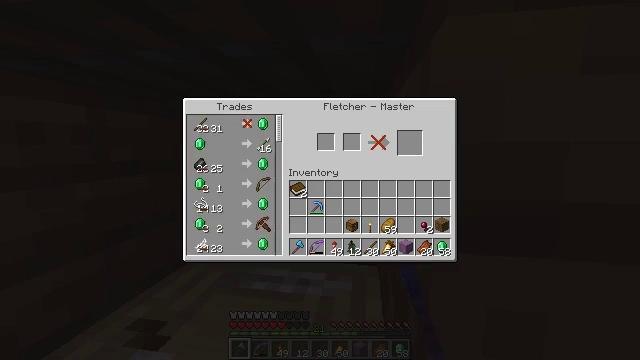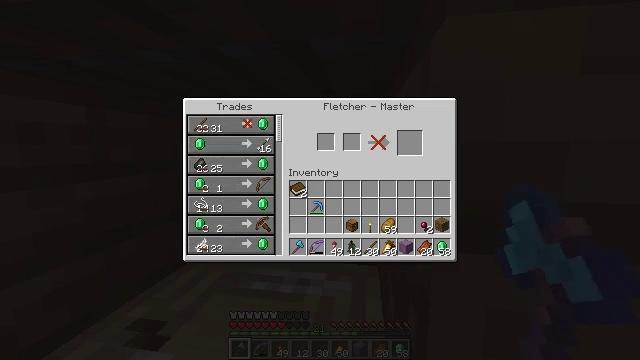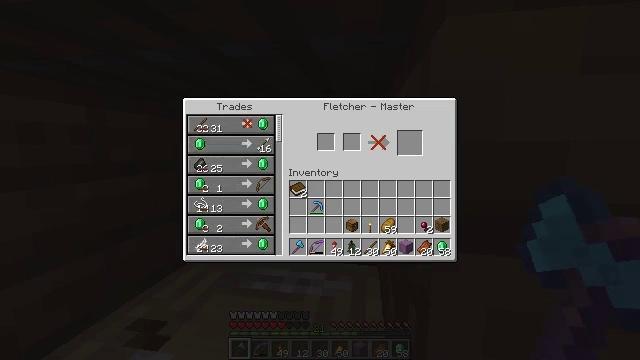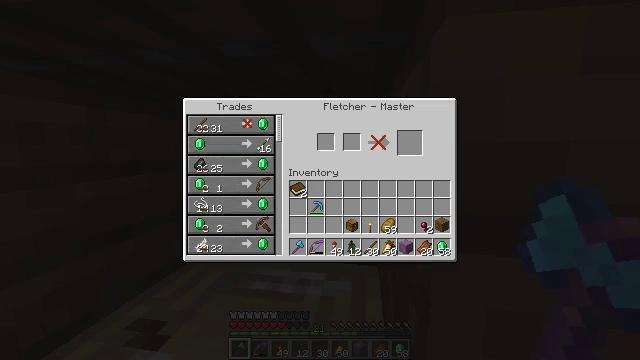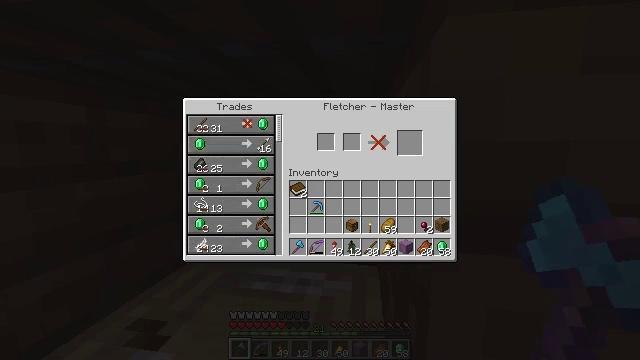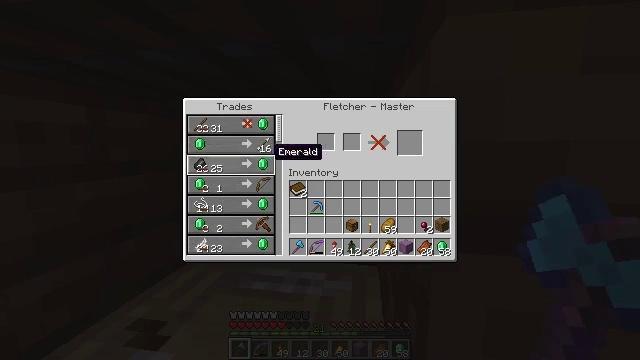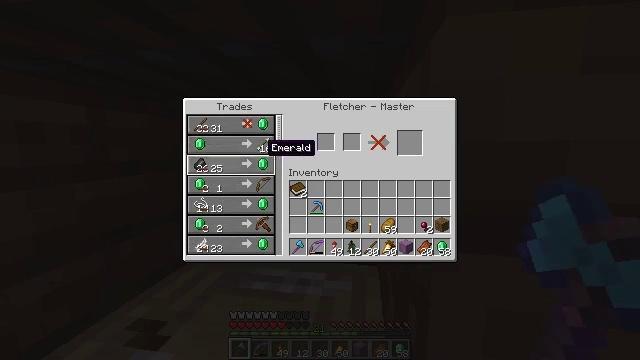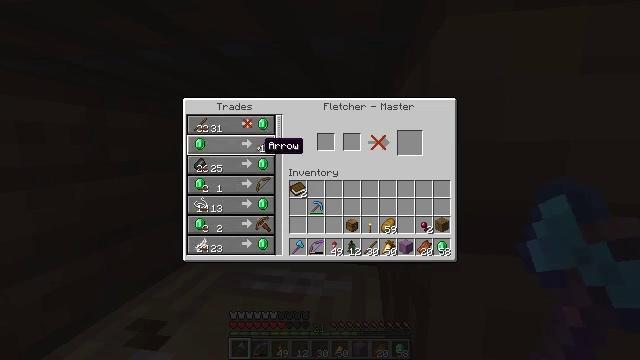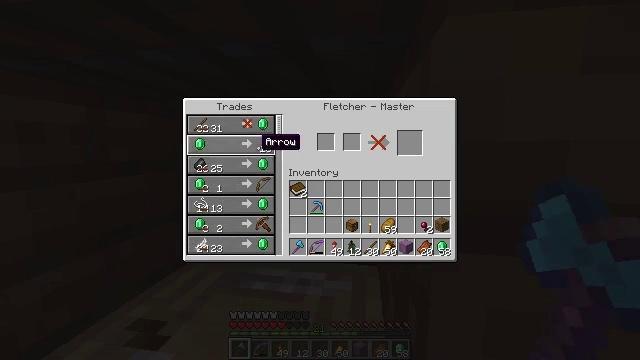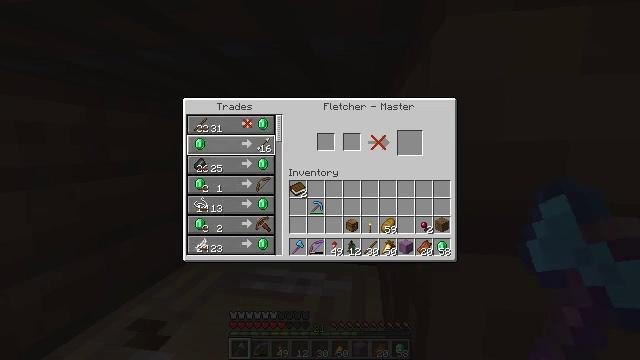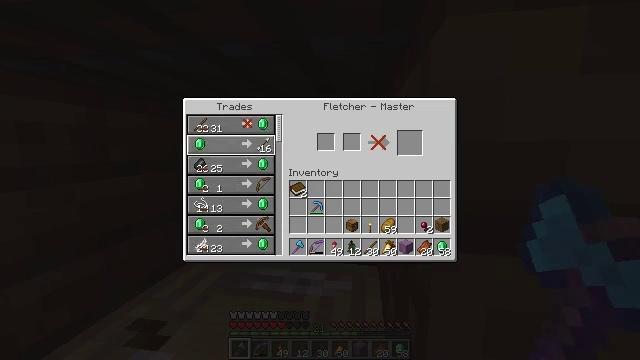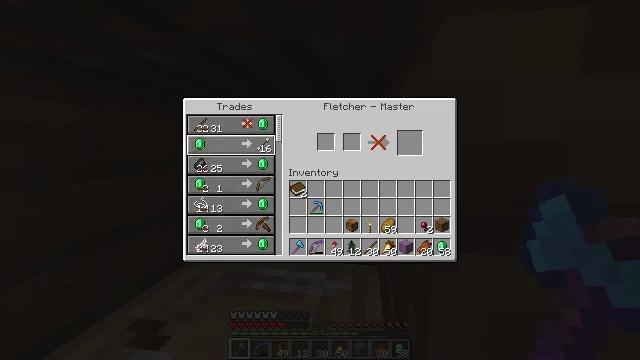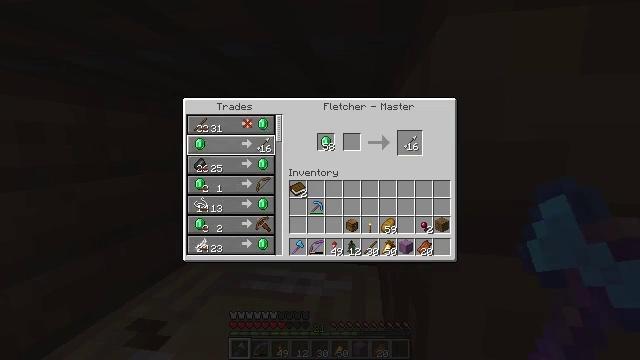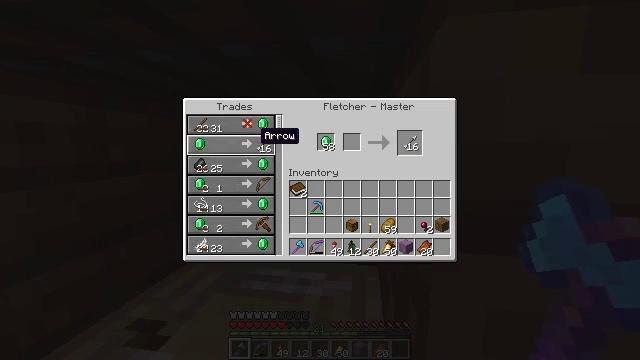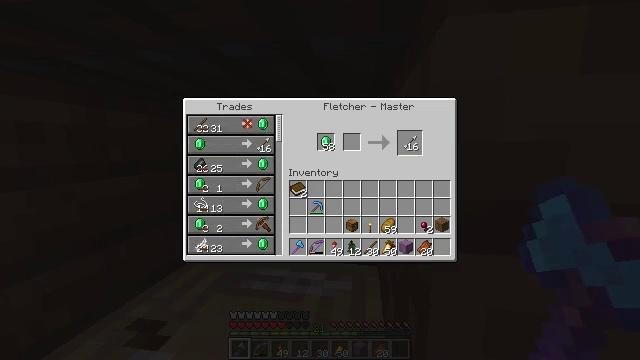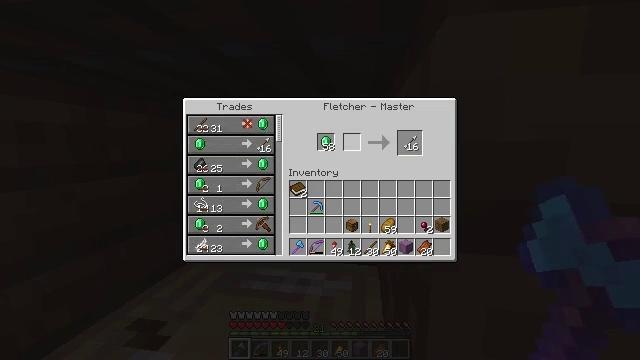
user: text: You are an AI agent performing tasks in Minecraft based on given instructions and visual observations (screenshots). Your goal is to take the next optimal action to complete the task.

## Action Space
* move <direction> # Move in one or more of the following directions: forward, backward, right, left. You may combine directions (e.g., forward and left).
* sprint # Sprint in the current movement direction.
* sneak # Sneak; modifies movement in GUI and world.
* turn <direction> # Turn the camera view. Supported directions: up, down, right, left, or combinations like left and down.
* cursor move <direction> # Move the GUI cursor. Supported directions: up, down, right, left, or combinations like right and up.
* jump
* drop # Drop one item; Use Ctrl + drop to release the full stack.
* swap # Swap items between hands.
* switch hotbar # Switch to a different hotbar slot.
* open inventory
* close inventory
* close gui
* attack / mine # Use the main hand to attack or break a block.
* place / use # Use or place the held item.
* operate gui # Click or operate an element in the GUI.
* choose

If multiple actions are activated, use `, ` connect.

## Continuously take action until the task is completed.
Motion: motion action
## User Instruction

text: Make arrows using the crafting table.
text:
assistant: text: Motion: no_op
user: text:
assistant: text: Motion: no_op
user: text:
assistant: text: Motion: cursor move left and up
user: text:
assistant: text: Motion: cursor move left
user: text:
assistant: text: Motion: cursor move left and up
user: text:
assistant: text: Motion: no_op
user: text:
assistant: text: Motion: no_op
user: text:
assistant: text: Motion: no_op
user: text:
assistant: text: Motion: no_op
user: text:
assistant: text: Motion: no_op
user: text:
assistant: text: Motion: sneak
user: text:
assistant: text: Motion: sneak, operate gui
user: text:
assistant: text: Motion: sneak, operate gui
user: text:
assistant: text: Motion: sneak, cursor move right, operate gui
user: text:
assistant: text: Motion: sneak, cursor move right
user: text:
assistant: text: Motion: sneak, cursor move right
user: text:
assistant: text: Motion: sneak, cursor move right
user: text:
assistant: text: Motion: sneak, cursor move right
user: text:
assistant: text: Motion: sneak, cursor move right
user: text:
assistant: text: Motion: sneak
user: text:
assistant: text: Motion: sneak
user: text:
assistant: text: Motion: sneak, operate gui
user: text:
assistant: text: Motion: sneak, operate gui
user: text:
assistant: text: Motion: sneak, close inventory
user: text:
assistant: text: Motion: turn left, close inventory
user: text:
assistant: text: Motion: turn left, close inventory
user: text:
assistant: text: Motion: no_op